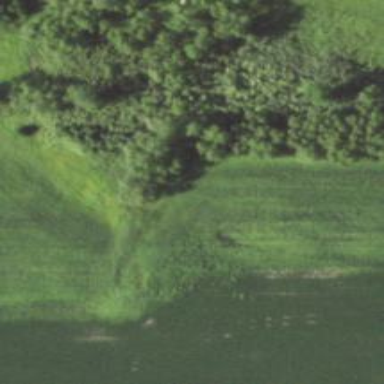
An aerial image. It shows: Row of trees in natural setting.